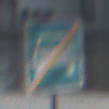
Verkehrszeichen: EndeKraftfahrstrasse
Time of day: MorningAfternoon
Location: Outdoor (Urban)
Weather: PartlyCloudy
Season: NotSpecified
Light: Natural